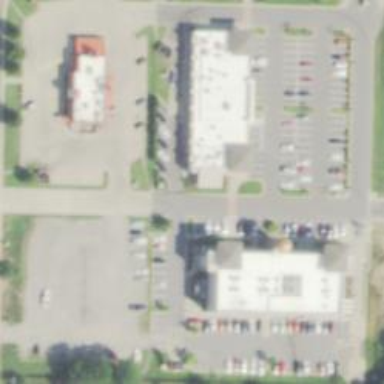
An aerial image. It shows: Retail area.